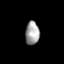
Tissue: prostate
Cell type: T cells
Senescence score: 0.3511
Nuclear area (px): 318
Mean DAPI intensity: 162.016